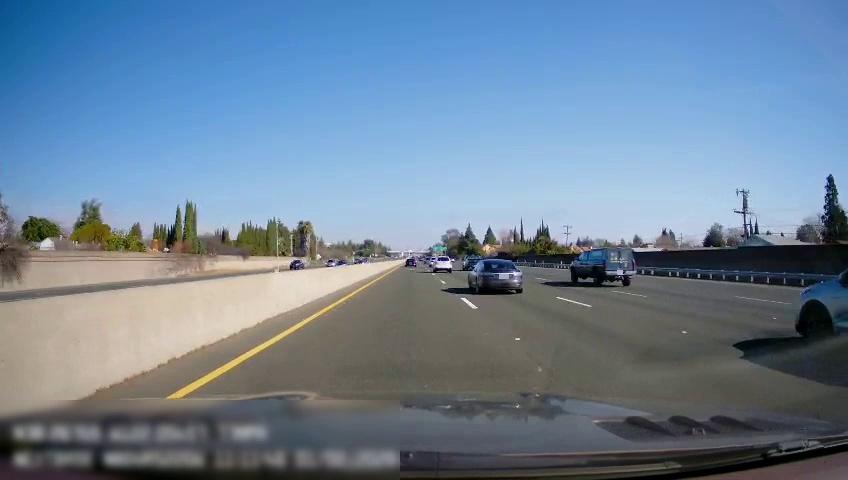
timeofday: Day
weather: Sunny
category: Drivable Space
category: Drivable Space
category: Vehicles | Car
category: Vehicles | Truck
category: Vehicles | Car
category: Vehicles | Car
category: Vehicles | SUV
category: Vehicles | SUV
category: Vehicles | Car
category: Vehicles | SUV
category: Vehicles | Truck
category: Vehicles | SUV
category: Lanes | Alternate Lane
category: Lanes | Current Lane
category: Lanes | Current Lane
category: Lanes | Alternate Lane
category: Lanes | Alternate Lane